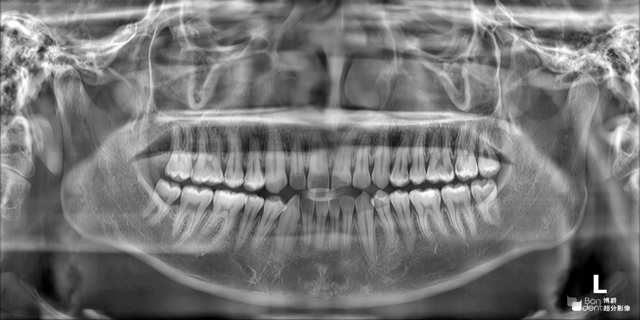
adult